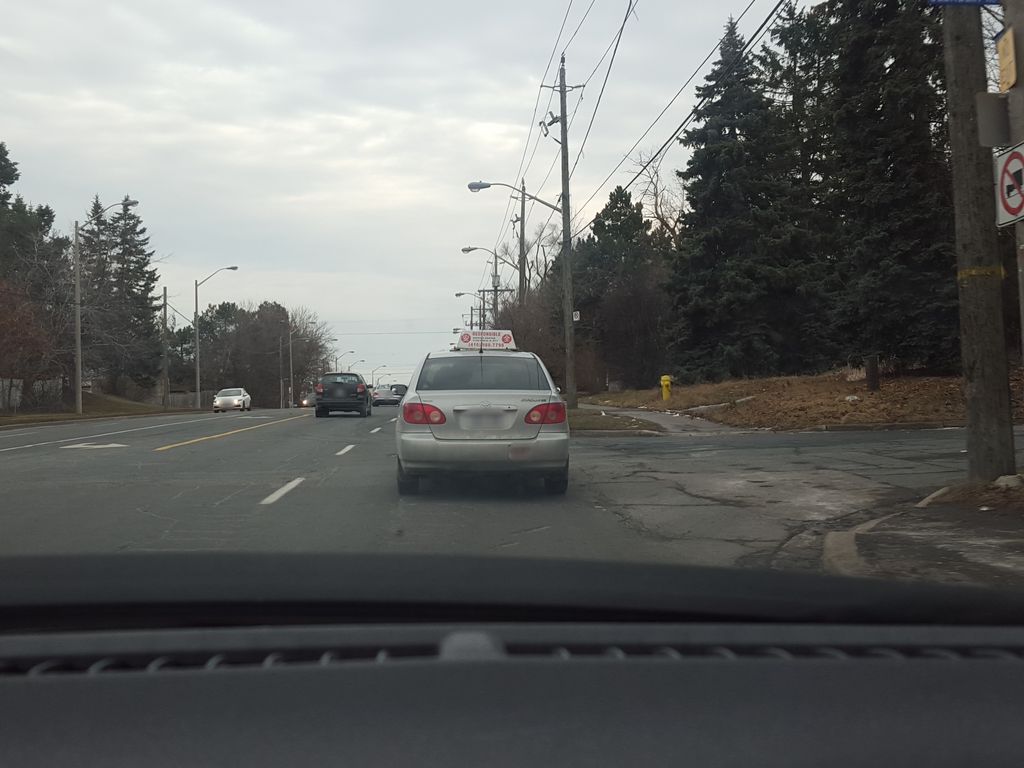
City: toronto